Question: Based on this sample code snippet from the Bootstrap <URL> I have built the following code to show two thumbnails horizontally aligned:
'''
<div class="row">
<div class="col-sm-6 col-md-3 col-lg-3">
<div class="thumbnail">
<img data-src="holder.js/300x200" alt="...">
<div class="caption">
<h3>Thumbnail label</h3>
<p>Filter mode</p>
<p><a href="#" class="btn btn-primary">Button</a> <a href="#" class="btn btn-default">Button</a></p>
</div>
</div>
<div class="thumbnail">
<img data-src="holder.js/300x200" alt="...">
<div class="caption">
<h3>Thumbnail label</h3>
<p>Filter mode</p>
<p><a href="#" class="btn btn-primary">Button</a> <a href="#" class="btn btn-default">Button</a></p>
</div>
</div>
</div>
</div>
'''
However, instead of aligning them horizontally, they are stacked vertically, like so:

How can I have the thumbnails horizontally aligned as shown in the code sample <URL>?
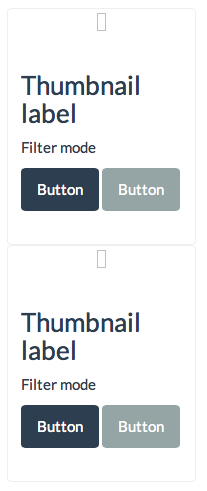
Answer: Your problem is in 'col-sm-6, col-md-3, col-lg-3' classes. Try to remove '<div class="col-sm-6, col-md-3, col-lg-3">'. It should work.
POST EDIT: I forgot about '.thumbnail: { display:inline; ...}'